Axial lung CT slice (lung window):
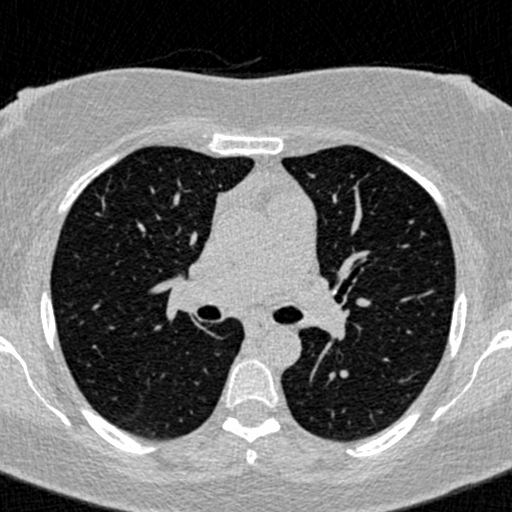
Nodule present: no